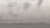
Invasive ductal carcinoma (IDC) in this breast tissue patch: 0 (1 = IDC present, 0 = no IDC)